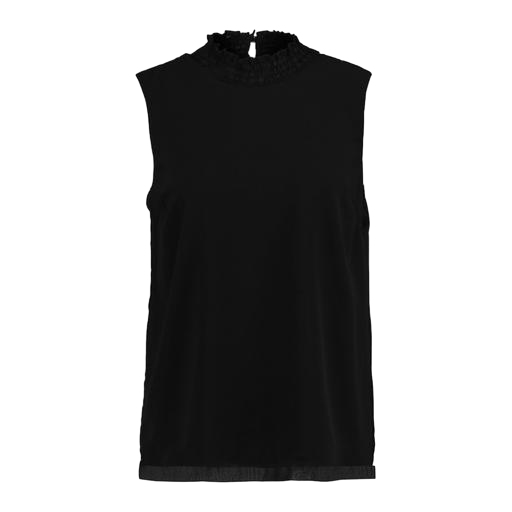
vero moda black high neck blouse, black petite high-low mock-neck top only macy, black sleeveless high-low top only macy, white background